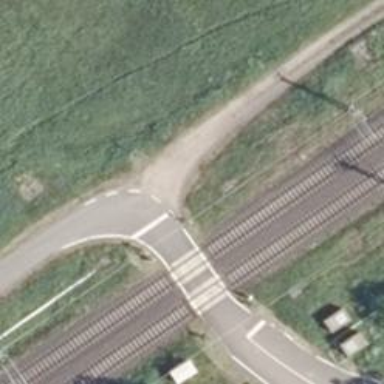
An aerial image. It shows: Railway signal.